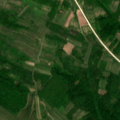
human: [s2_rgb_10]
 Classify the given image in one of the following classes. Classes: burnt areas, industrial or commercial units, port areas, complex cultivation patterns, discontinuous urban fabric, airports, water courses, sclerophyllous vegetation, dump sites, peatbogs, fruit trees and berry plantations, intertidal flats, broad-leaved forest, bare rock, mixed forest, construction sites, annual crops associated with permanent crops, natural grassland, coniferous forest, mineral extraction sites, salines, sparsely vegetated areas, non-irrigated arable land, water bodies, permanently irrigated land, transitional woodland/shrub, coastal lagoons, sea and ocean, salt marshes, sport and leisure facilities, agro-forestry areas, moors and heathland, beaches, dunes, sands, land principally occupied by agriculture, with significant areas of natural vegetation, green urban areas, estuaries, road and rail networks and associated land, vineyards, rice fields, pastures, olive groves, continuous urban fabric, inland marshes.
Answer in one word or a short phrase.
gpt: non-irrigated arable land, land principally occupied by agriculture, with significant areas of natural vegetation, broad-leaved forest, transitional woodland/shrub